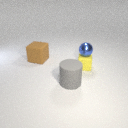
large gray rubber cylinder to the left of small yellow rubber cube